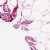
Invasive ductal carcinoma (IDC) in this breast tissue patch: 0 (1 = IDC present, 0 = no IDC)